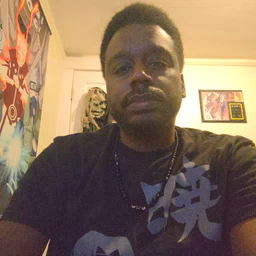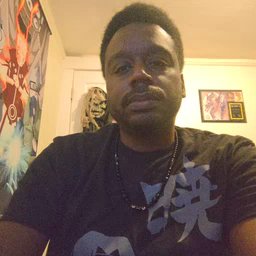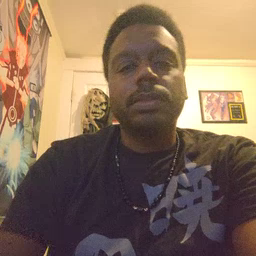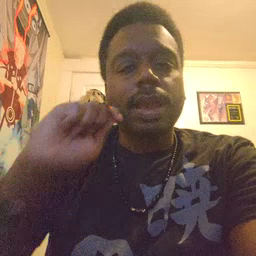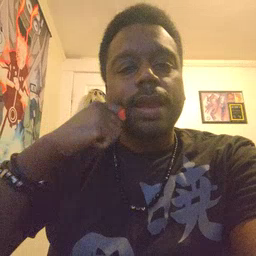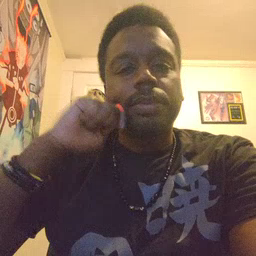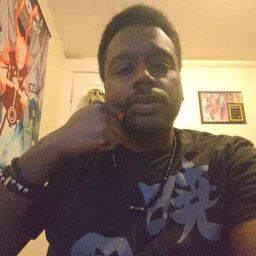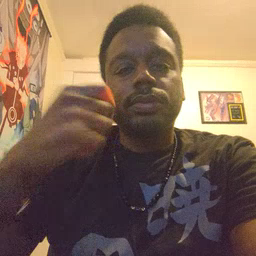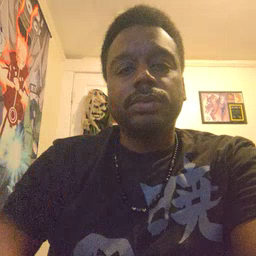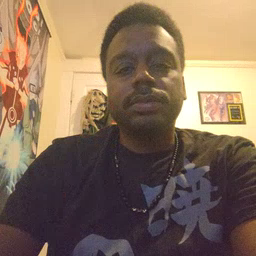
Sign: apple